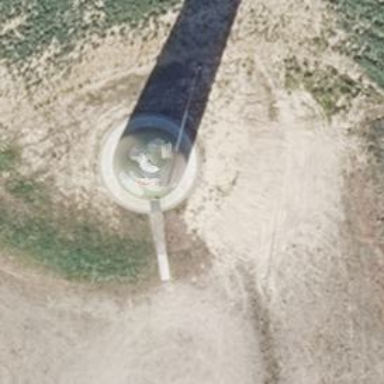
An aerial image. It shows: Wind generator powered by wind. The generator type is horizontal axis and it uses wind turbines.